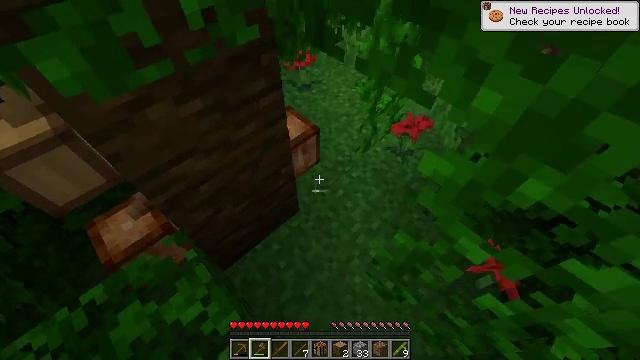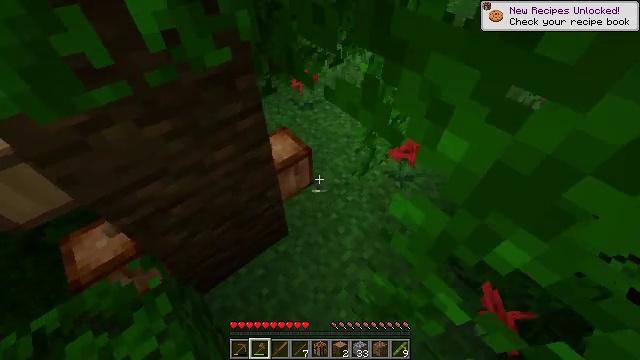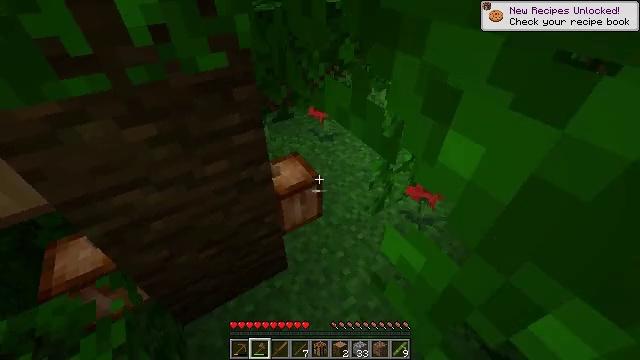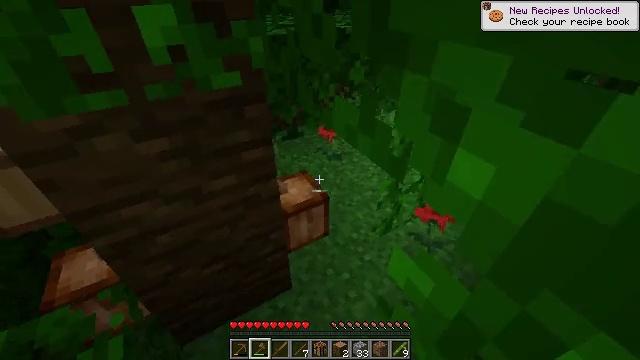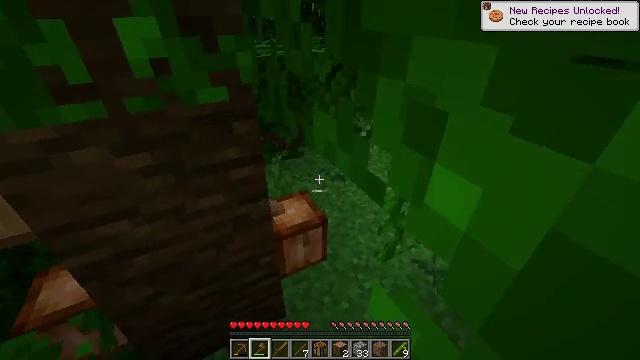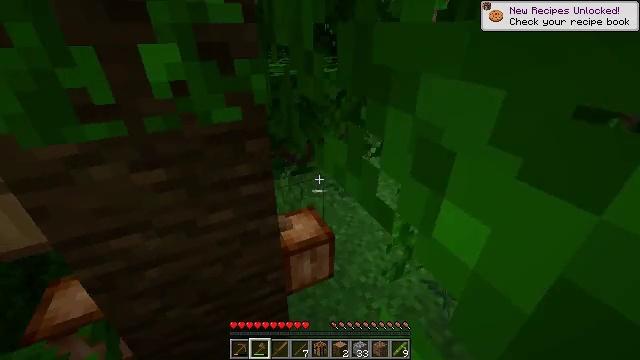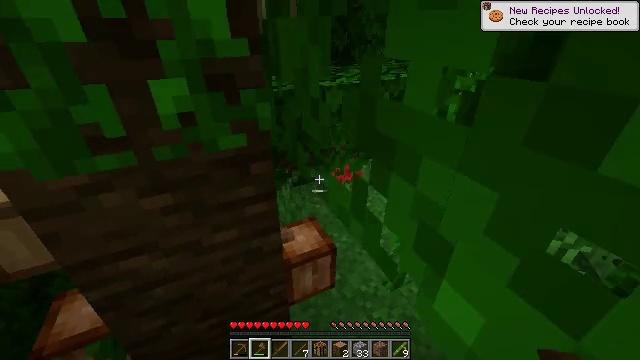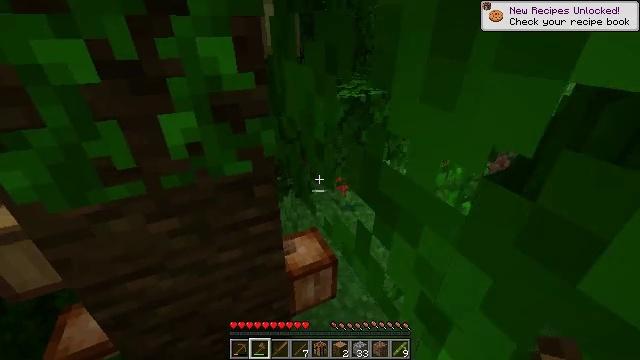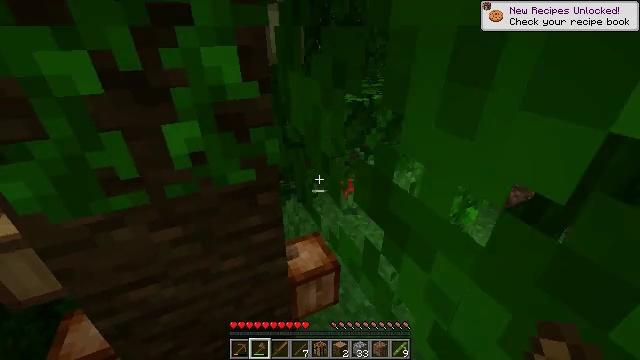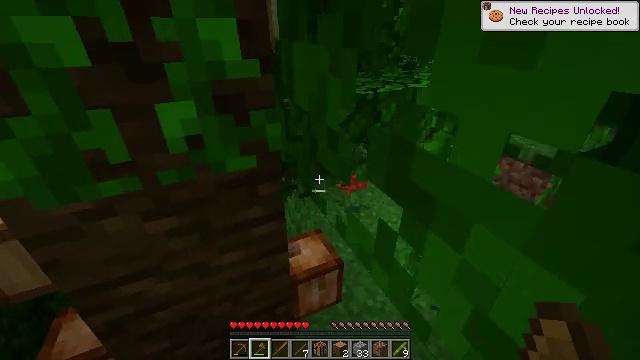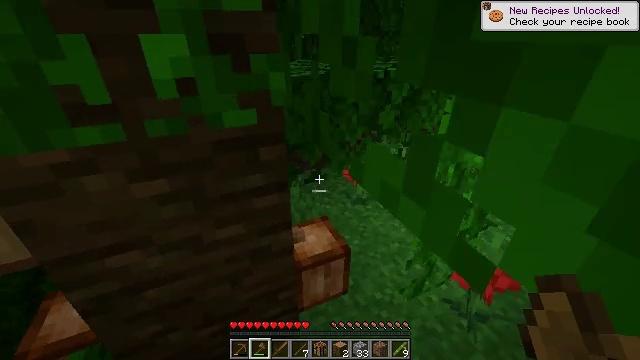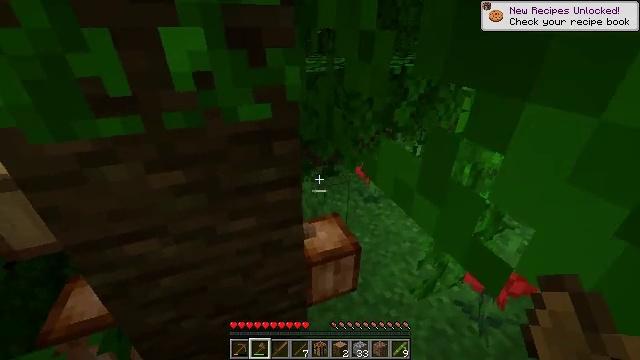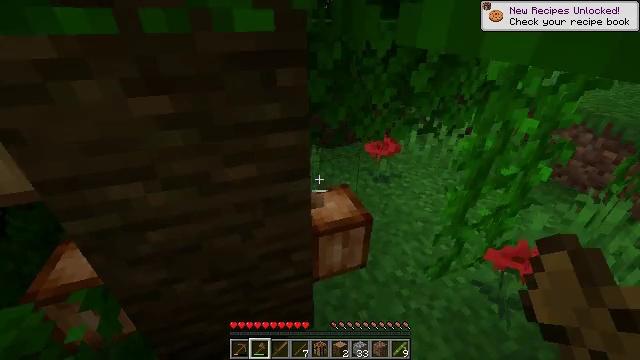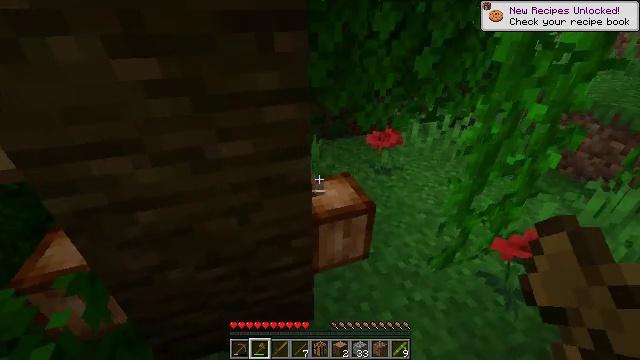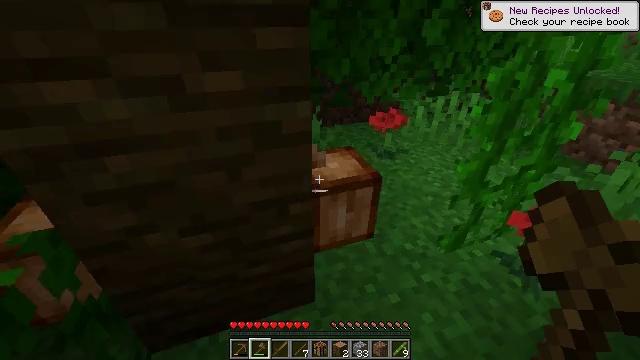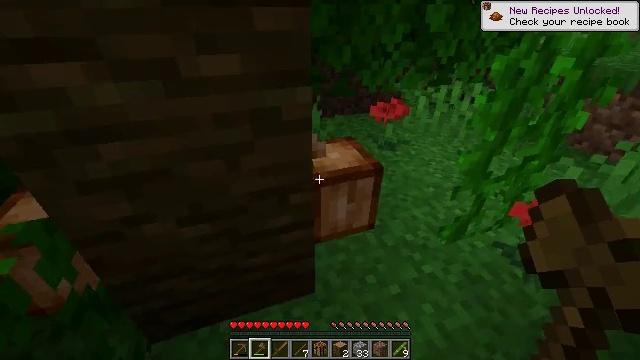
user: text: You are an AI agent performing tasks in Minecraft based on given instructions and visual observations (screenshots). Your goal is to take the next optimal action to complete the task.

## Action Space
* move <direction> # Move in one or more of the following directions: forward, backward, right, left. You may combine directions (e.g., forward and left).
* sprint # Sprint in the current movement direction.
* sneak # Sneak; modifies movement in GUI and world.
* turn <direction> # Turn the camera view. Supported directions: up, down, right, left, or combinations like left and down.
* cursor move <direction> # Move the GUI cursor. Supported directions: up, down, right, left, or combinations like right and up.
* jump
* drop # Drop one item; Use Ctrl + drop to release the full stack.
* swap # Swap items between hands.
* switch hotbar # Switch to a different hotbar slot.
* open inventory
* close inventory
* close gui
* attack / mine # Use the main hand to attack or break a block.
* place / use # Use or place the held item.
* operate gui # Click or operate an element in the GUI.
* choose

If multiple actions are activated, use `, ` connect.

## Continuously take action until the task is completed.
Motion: motion action
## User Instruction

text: Break the cocoa pod.
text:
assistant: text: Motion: move forward and move right, turn left and up
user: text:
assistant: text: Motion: move forward and move right, turn left and up
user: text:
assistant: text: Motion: move forward and move right, turn left and up
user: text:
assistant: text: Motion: move forward, turn left and up
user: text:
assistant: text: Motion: move forward, turn left and up
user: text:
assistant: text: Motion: no_op
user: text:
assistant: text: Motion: no_op
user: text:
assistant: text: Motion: no_op
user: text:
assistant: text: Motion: no_op
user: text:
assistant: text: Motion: turn left
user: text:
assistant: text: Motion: turn left
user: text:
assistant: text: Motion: turn left and down
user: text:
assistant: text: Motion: no_op
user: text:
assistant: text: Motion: no_op
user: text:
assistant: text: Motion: move forward, turn down
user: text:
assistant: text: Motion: move forward
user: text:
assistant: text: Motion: move forward, turn right
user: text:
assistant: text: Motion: move forward, turn right
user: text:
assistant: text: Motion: turn right
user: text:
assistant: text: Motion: no_op
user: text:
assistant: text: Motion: no_op
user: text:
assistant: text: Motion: no_op
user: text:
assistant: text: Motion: turn right and down
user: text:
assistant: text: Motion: turn right and down
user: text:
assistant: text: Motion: no_op
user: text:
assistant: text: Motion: turn left and down
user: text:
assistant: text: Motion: turn left and down
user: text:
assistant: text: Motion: attack / mine
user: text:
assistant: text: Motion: attack / mine
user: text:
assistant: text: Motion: attack / mine